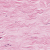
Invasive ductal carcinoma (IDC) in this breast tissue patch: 0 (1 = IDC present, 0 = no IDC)